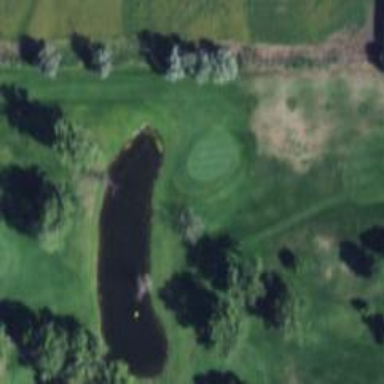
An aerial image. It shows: Golf hole.